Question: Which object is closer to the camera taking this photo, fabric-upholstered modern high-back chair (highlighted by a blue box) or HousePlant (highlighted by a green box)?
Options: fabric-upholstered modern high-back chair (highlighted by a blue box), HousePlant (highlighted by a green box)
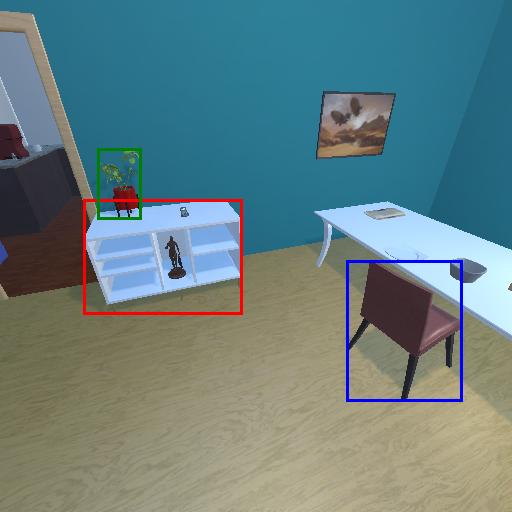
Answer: fabric-upholstered modern high-back chair (highlighted by a blue box)